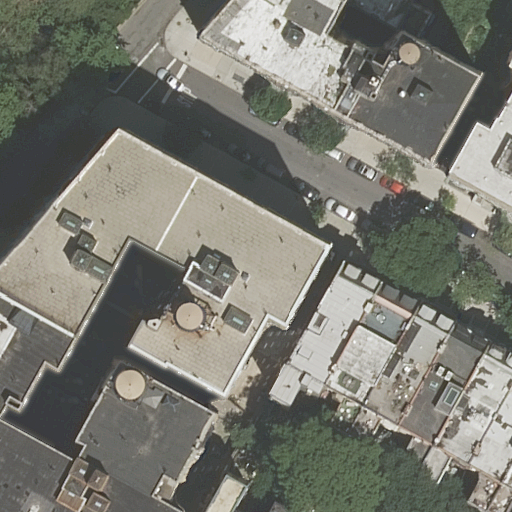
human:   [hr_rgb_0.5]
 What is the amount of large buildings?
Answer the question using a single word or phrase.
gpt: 2

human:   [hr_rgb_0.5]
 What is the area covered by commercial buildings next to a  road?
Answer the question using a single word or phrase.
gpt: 0m2

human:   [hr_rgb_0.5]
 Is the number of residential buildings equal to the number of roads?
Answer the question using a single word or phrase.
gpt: no

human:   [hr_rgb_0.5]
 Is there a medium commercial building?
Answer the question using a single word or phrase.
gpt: no

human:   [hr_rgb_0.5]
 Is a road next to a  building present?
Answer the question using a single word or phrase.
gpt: yes

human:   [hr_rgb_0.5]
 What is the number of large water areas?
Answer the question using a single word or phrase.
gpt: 0

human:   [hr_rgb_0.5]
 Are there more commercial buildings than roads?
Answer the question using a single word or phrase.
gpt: no

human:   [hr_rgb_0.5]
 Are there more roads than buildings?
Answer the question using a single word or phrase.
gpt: no

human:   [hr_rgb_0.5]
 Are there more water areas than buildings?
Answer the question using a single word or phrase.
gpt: no

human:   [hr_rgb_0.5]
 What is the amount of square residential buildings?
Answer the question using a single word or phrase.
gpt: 0

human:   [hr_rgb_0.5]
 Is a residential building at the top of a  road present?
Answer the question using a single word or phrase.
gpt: yes

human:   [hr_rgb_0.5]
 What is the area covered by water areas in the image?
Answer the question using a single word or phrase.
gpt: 0m2

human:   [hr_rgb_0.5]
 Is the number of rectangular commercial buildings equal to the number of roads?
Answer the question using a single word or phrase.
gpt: no

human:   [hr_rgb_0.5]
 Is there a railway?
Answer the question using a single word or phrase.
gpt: no

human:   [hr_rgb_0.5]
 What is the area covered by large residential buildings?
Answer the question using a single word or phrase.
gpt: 2663m2

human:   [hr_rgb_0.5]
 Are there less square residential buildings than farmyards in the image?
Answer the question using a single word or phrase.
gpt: no

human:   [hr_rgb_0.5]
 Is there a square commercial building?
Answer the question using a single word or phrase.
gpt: no

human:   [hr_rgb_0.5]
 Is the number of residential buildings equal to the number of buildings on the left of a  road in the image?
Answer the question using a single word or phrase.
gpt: no

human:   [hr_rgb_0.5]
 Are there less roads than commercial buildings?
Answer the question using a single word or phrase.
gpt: no

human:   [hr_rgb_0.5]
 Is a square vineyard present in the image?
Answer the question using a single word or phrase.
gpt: no

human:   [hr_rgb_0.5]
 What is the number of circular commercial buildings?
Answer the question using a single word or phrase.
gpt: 0

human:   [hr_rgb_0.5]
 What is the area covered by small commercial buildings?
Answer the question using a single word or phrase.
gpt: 0m2

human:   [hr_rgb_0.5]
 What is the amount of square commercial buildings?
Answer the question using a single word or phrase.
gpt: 0

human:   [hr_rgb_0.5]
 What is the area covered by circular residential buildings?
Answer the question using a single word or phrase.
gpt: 0m2

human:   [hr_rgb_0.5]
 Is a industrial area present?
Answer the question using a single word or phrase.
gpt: no

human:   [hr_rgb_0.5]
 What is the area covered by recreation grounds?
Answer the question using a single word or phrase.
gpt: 0m2

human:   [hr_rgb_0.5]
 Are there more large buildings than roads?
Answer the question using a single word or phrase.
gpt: no

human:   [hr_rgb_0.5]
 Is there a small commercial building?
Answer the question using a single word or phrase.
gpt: no

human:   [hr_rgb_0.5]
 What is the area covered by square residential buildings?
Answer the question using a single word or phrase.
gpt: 0m2

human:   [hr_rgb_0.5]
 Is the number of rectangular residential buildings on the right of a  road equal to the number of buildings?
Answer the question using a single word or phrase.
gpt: no

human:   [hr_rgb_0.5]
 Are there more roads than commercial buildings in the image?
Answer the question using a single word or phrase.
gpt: yes

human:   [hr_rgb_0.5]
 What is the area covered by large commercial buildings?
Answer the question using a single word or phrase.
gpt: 0m2

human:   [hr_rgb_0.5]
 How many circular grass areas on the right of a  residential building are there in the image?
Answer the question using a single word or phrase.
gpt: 0

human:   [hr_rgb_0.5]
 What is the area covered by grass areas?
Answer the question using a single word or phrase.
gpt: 0m2

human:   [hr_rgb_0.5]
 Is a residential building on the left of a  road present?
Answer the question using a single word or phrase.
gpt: yes

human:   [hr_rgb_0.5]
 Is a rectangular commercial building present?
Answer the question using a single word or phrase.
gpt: no